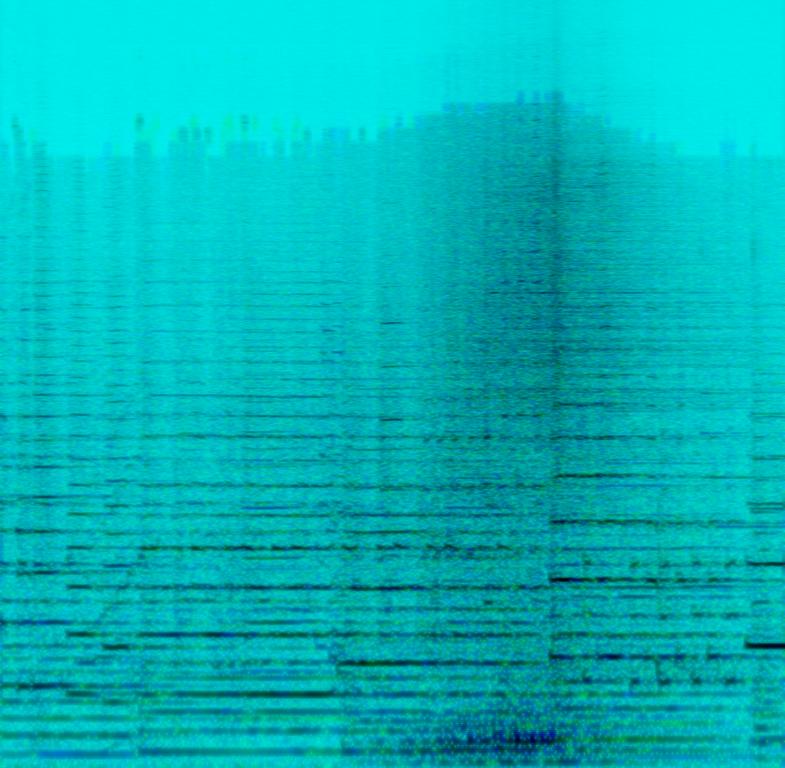
This is a classical music piece performed by an orchestra. There is a wide ranging brass section that has the french horn as the lead playing the melody. In the percussive background there are the tubular bells which give the piece a festive feel. The atmosphere is vibrant. This piece would fit perfectly in the soundtrack of a Christmas movie either as the opening theme or during the scenes where there is a preparation going on.